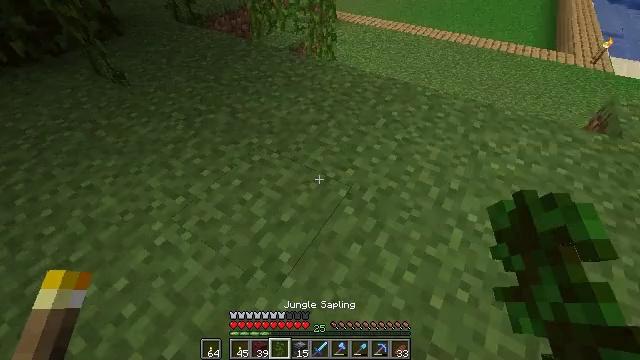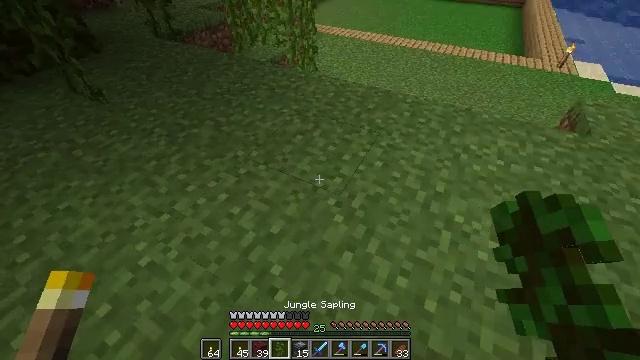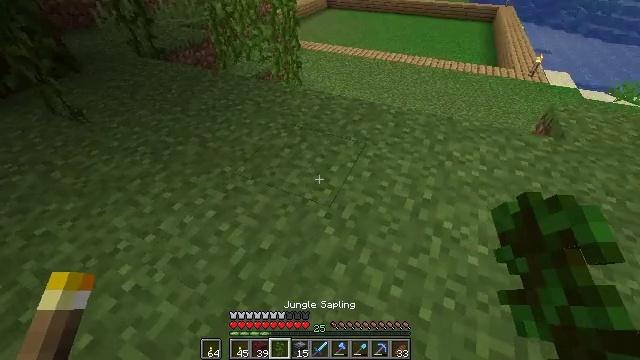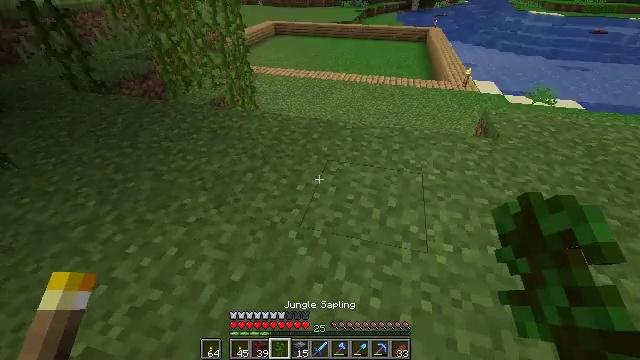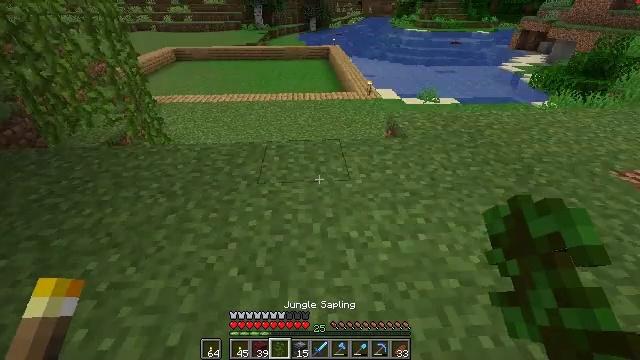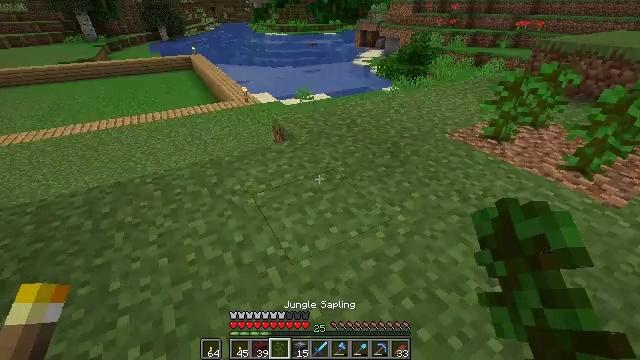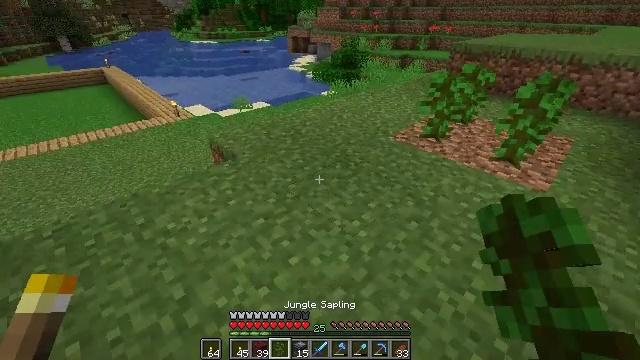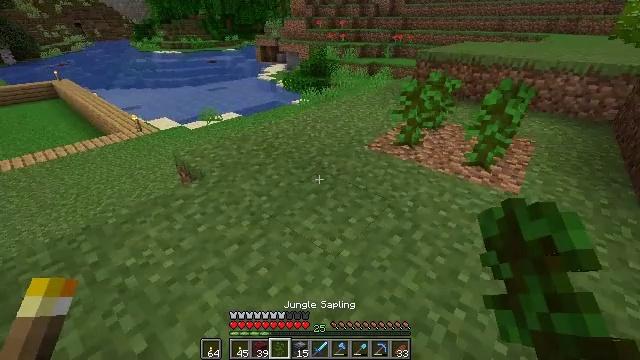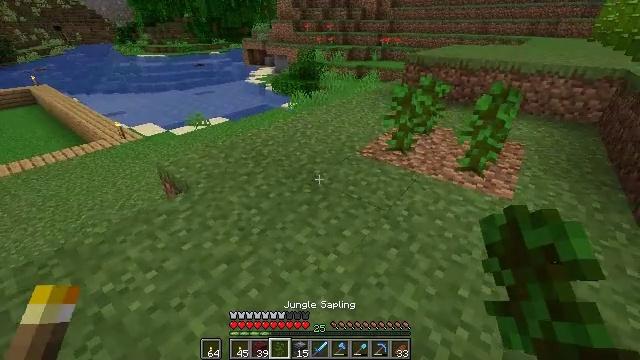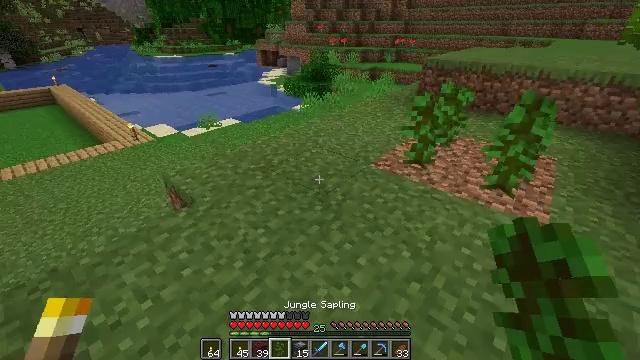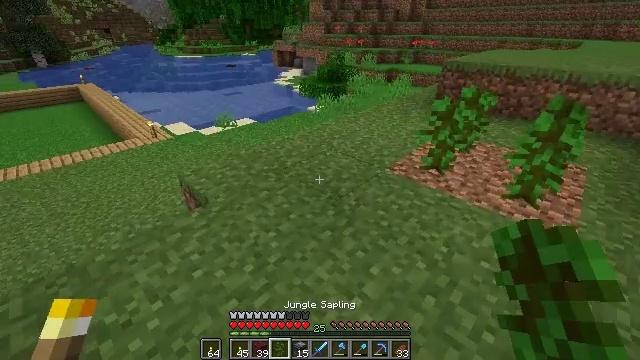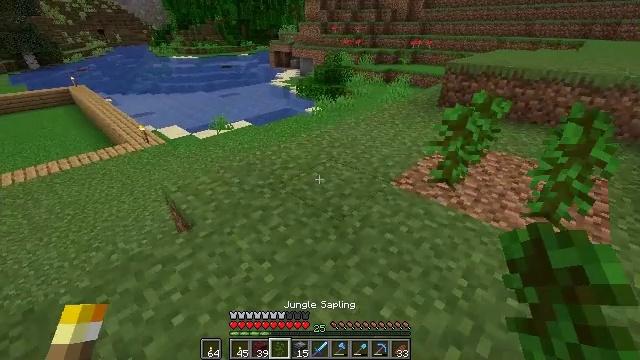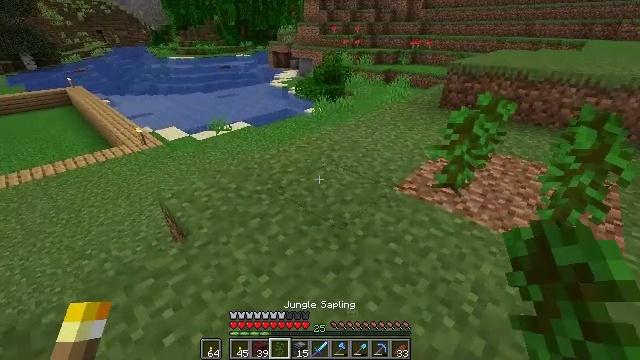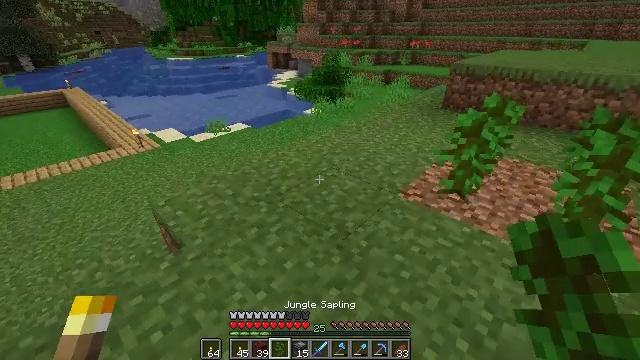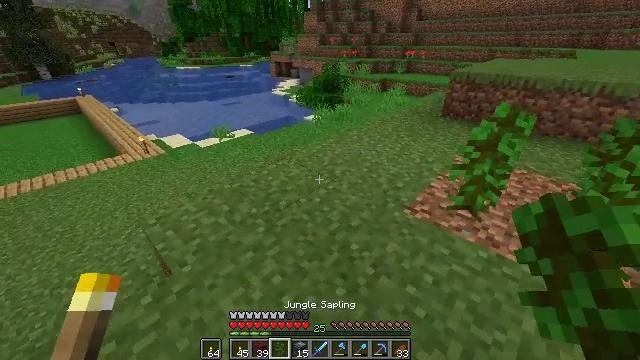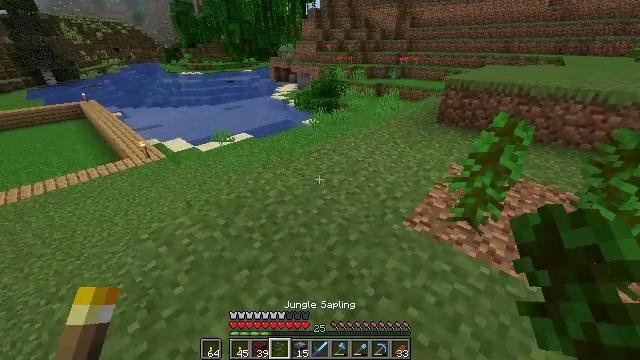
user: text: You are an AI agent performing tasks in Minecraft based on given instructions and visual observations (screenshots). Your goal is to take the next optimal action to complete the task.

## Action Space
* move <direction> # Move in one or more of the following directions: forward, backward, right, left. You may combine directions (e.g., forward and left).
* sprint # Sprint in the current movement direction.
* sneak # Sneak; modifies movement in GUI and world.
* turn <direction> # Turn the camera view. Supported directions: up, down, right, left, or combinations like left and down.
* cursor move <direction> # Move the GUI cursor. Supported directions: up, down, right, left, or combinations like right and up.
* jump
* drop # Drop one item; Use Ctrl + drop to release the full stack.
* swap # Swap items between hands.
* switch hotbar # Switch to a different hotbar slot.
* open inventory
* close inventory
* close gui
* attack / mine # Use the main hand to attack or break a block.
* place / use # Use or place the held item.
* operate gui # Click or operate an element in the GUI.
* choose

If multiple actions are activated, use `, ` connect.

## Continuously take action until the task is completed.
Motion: motion action
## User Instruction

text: Break the jungle leaves with your hand or shears.
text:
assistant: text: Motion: turn right and up
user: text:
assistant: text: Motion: turn right and up
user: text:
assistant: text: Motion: turn right and up
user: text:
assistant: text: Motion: move forward, turn right and up
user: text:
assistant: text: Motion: move forward, turn right
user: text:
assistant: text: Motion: move forward, turn right and up
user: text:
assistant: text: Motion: move forward, turn right and up
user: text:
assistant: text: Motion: move forward, turn right
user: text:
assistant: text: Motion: move forward, turn left
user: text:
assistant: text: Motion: move forward, turn left
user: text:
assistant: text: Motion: move forward
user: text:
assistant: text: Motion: move forward
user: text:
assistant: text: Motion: move forward, sprint
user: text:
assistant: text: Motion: move forward, sprint
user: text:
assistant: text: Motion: move forward
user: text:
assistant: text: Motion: move forward
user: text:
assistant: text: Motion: move forward, turn right
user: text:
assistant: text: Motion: move forward, turn right and up
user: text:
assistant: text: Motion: move forward, turn right and up
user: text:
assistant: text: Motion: move forward, turn right and up
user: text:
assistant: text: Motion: move forward, turn right and up
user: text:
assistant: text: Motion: move forward, turn right and up
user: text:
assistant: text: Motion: move forward, turn right and up
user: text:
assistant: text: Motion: turn right
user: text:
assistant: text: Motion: no_op
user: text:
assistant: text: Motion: no_op
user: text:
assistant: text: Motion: no_op
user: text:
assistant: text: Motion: no_op
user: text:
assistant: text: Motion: turn left
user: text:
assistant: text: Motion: turn left